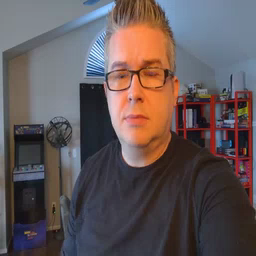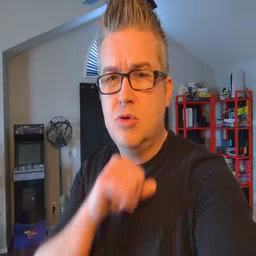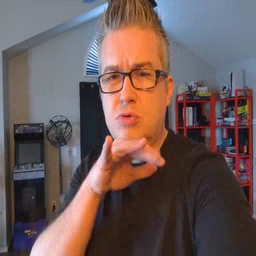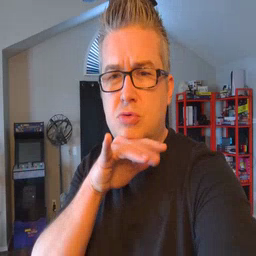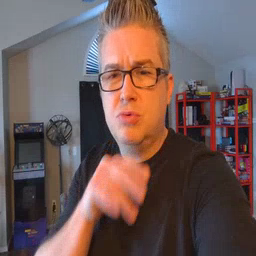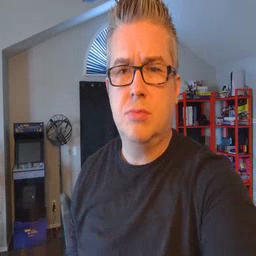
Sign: dirty